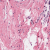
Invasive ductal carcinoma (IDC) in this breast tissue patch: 0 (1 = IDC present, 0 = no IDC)